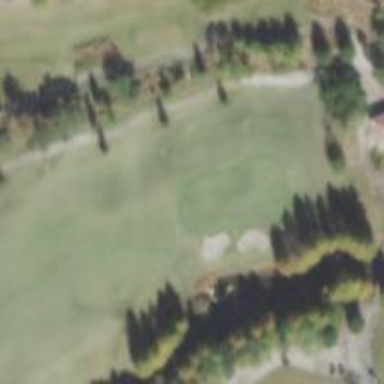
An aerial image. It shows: View of golf hole.